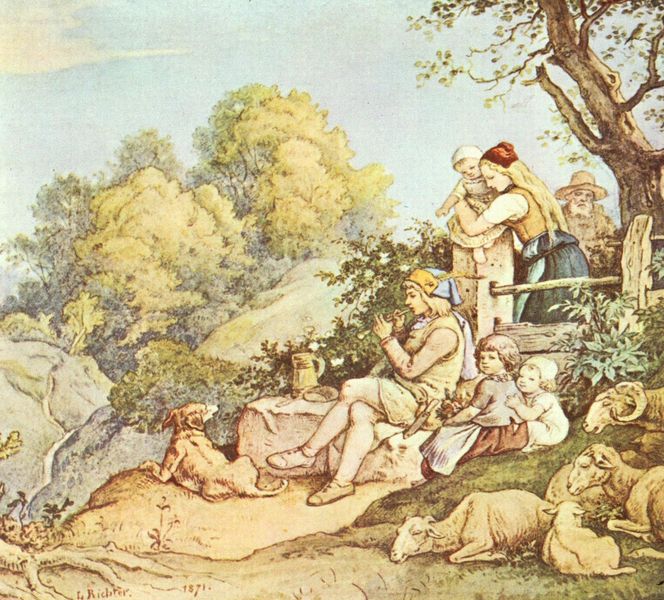
Titel: Hirtenlied
Künstler: Adrian Ludwig Richter
Standort: Leipzig
Institution: Museum der Bildenden Künste
Schlagwörter: baum, berg, blau, feder, felsen, gemälde, himmel, mann, wasser, wolken, aquarell, bäume, frauen, grün, landschaft, menschen, mädchen, ocker, braun, frau, hell, hut, männer, schwarz, szene, zeichnung, gras, hund, hunde, rot, tier, tiere, tuch, weg, wiese, wolke, zaun, leute, alt, bart, blond, kappe, richter, messer, stein, signatur, baumstamm, hügel, natur, büsche, gatter, pfad, sträucher, familie, kind, mutter, musik, musiker, oper, locken, tal, wald, bauern, kinder, landleben, krug, schürze, sommer, schlafen, schuhe, abhang, berge, fels, aue, wise, herde, ausflug, baby, hügellandschaft, idylle, pause, picknick, rast, romantik, essen, pfeife, musizieren, brot, geländer, socken, strumpf, junge, frühling, bauer, becher, strümpfe, lamm, schaf, alter, greis, wurzel, idyll, milch, druck, illustration, koloriert, arkaden, kleinkind, flöte, wurzeln, romantisch, märchen, zaum, haustiere, bock, lämmer, schafe, lämmchen, hirte, hirten, hirtin, schäfer, brotzeit, flötenspieler, humpen, musikant, heile welt, großfamilie, ziegen, mittagessen, widder, großvater, ludwig richter, schalmei, schäferszene, h, 19. jahrhundet, flotenspieler